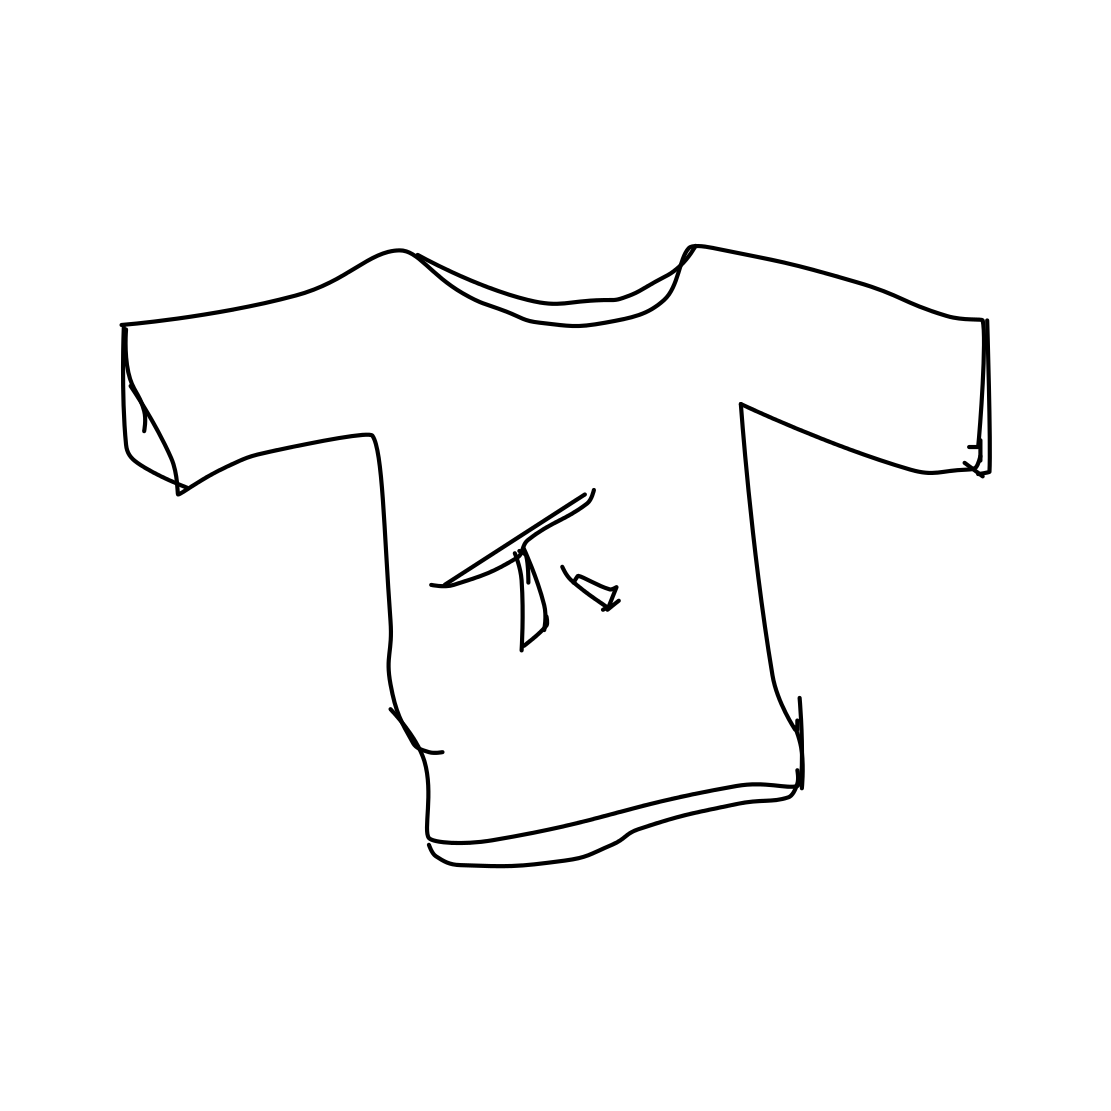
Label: t-shirt